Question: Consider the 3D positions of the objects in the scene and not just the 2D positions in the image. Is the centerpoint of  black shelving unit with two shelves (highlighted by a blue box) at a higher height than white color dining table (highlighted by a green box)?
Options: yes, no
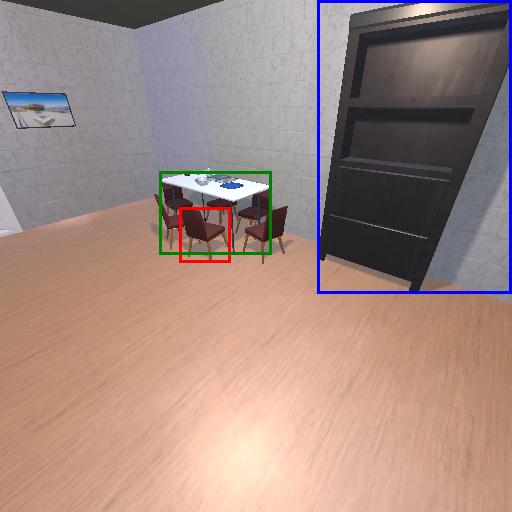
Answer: yes